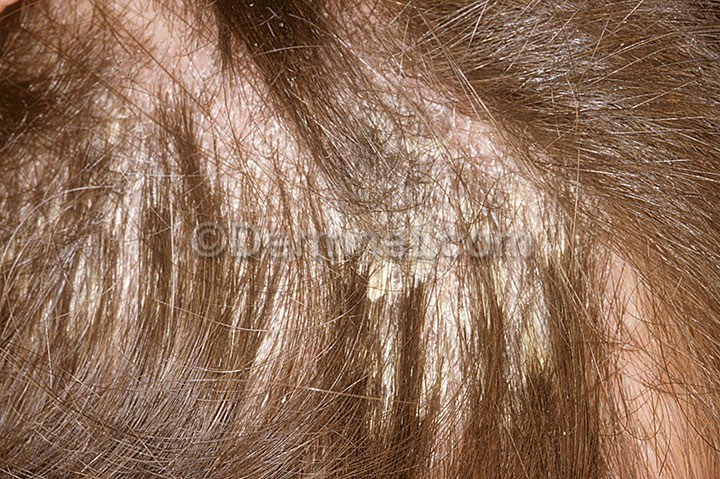
Disease: Psoriasis pictures Lichen Planus and related diseases